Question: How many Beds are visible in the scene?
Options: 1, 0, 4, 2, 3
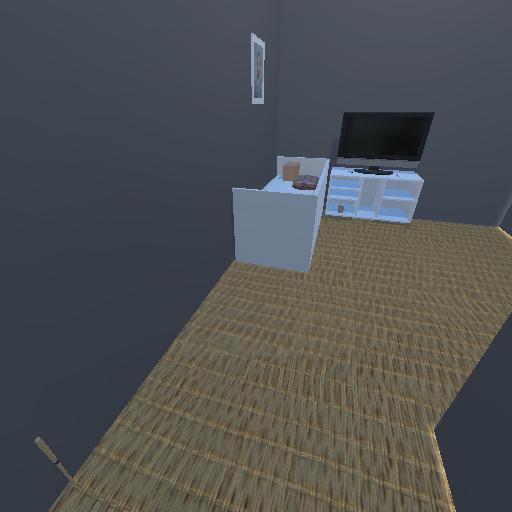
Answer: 1